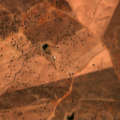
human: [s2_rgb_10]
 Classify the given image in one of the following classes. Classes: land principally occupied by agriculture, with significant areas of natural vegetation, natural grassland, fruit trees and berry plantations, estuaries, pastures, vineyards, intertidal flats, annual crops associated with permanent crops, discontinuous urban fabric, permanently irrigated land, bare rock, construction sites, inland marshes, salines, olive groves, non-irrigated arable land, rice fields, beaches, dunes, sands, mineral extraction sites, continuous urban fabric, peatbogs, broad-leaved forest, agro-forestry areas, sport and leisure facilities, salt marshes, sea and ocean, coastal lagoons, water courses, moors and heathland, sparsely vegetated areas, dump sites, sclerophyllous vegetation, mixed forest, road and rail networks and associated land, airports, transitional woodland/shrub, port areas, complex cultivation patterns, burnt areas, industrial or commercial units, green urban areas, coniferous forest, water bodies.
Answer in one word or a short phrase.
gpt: non-irrigated arable land, agro-forestry areas, transitional woodland/shrub